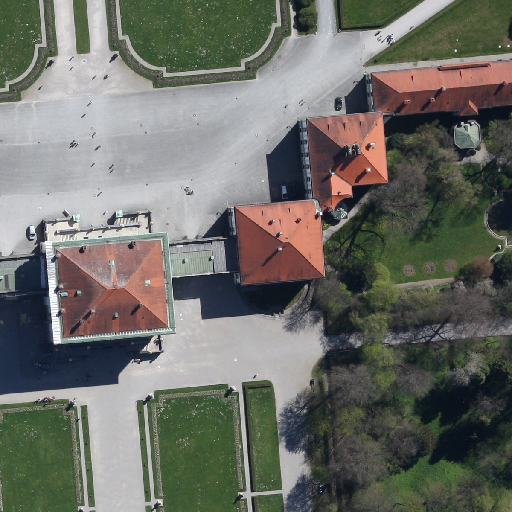
Referring expression: sidewalk along with tree